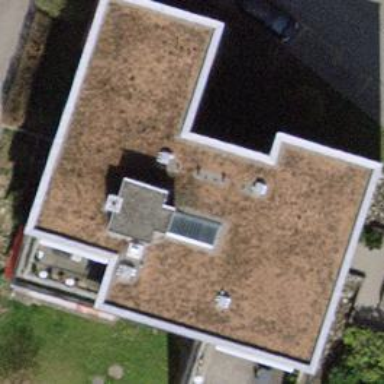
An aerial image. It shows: Plum-colored apartment building with grey roof.